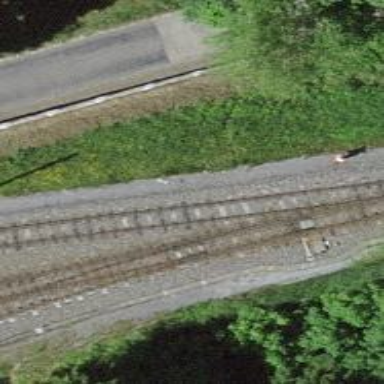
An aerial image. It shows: Narrow gauge railway with electrified contact lines.